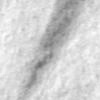
Label: no_change